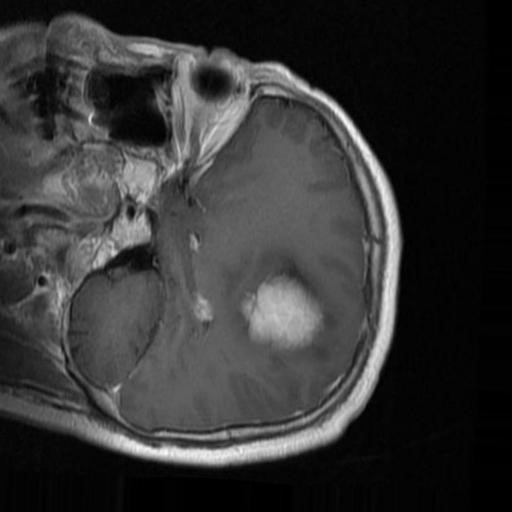
Label: brain_menin